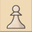
Piece: wP